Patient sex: M
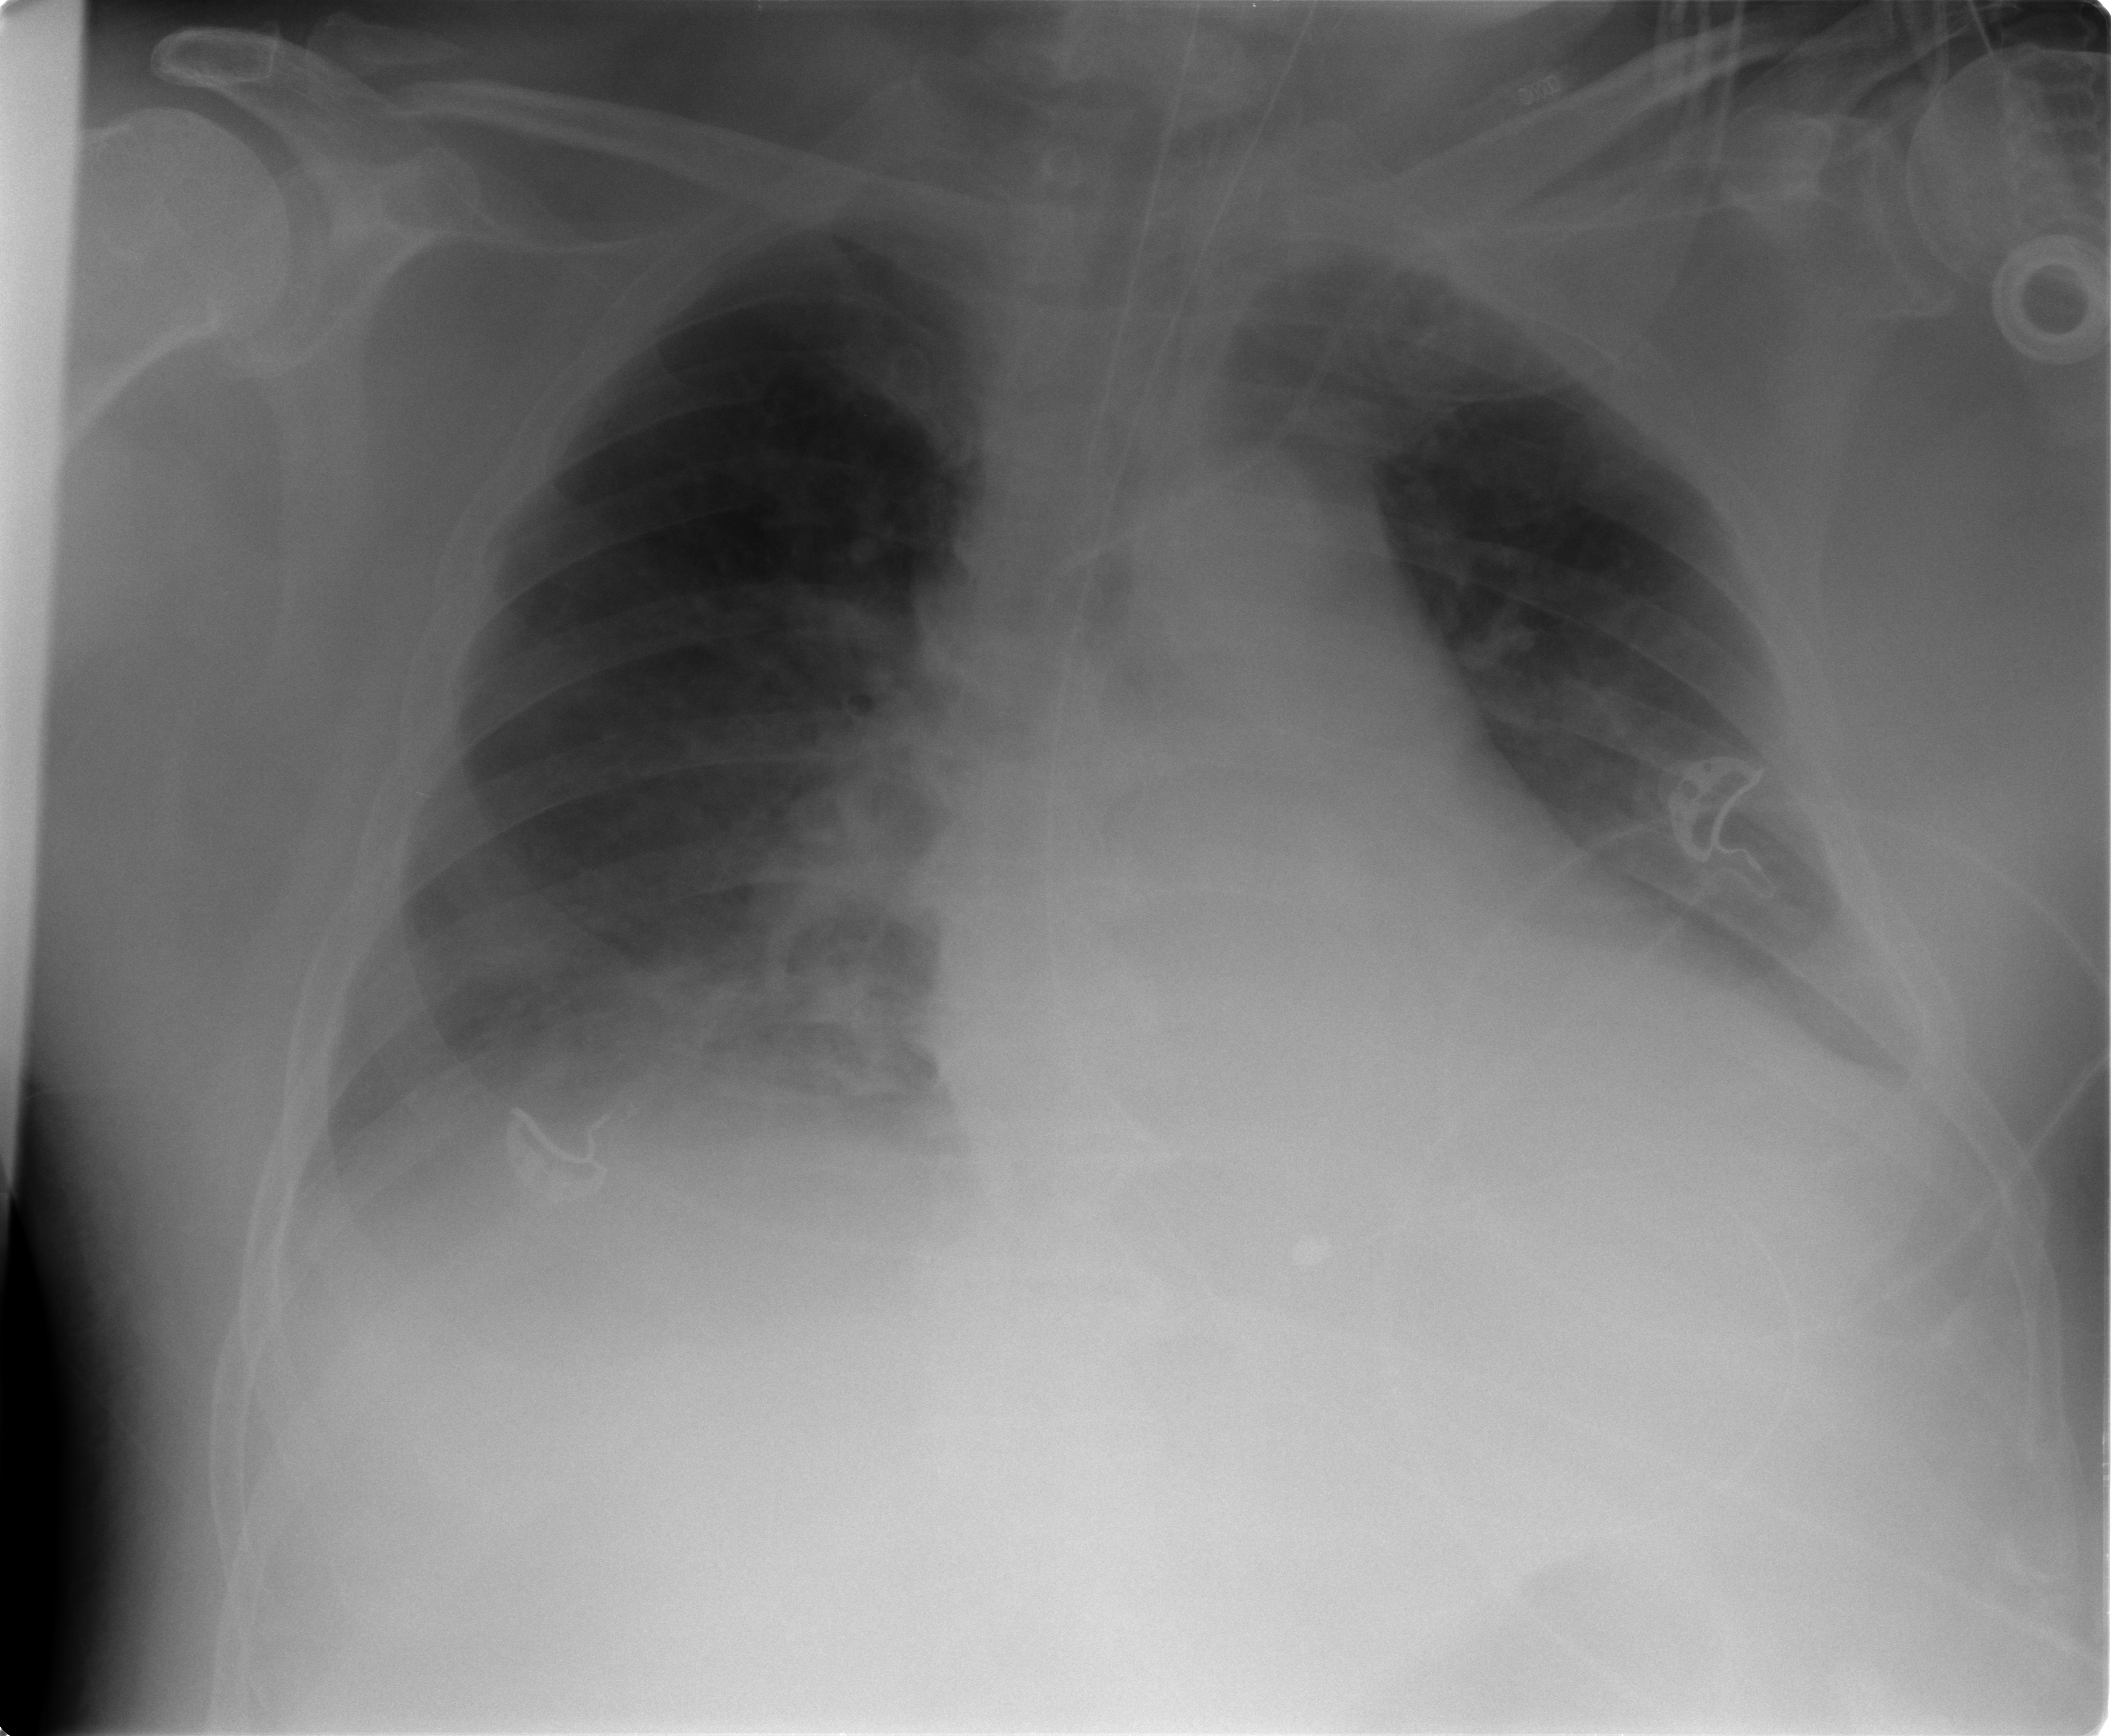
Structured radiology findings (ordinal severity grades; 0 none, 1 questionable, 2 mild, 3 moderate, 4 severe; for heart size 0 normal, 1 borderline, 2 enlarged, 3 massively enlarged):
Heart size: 1
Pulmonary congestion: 2
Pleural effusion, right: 2
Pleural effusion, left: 2
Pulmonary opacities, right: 0
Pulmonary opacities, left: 0
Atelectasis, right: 2
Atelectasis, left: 2